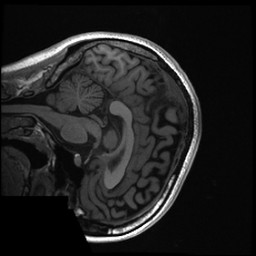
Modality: T1w
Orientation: sagittal